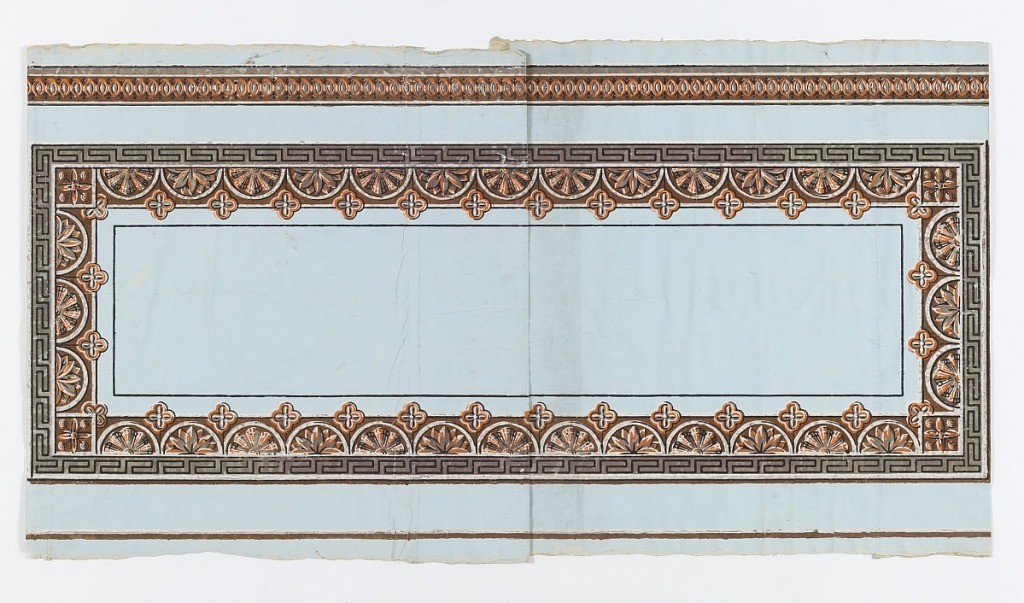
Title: Dado
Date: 1800–1840
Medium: Block-printed on handmade paper
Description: Series of dado panels, each with inset panels. Central architectural molding has appearance of egg-and-dart, surrounded by Greek key. Another band of molding runs above. Printed in orange and brown on light blue ground.

H# 338A